Question: I want to find all grid tiles that touch or contain parts of a given finite line segment. The grid is a 2d regular grid, thus I can deduce any tile's center from a tile position (row,colum) and vice versa I can calculate a tile position from a given floating point coordinate with two fast integer divisions. The tiles are quadratic e.g. 0.25x0.25 with 0.25 defined as the tile width.
Now I need to determine all tiles that are touched by a given line segment
(two 2d points given in floats define a line segment).
My current approach is to split the segment into equidistant points with a distance half the tile-width (greetings to shannon). Than I collect all tiles that contain the given points and remove duplicate tiles.
Since this operation is the most performance critical part of my program I was wondering whether there is a faster approach to calculate the respective tiles.
Edit: As Patricia noted my current approach does not result in a complete tile set since a tile that is only touched to a very small fraction by the line would not be included. This is acceptable for me since in my case speed is more important than accuracy, but should be noted none the less.
To make it clearer: I want all red tiles in the image but I can spare e.g. the rose ones if I gain speed for that.

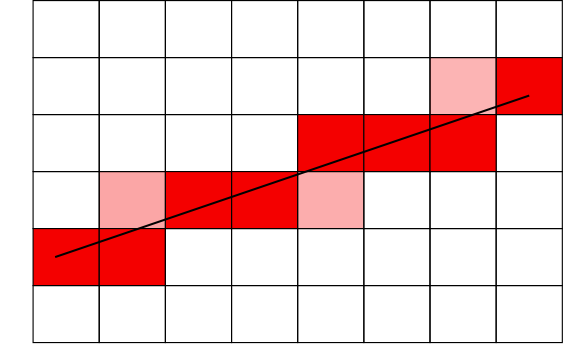
Answer: Your problem basically comes down to drawing a line segment on a raster image.
If you can spare the pink tiles, use the Bresenham's algorithm. Otherwise, use a similar technique as is used to draw antialiased lines:
You start at the tile which contains one end of the segment and put it to the queue. Then follow with a regular BFS algorithm, putting only tiles which intersect with the segment to the queue:
In one iteration take one tile from one end of the queue, this is your next found intersecting tile. Then find all its neighbors, and put those which intersect with the segment (it's enough to test intersection with a line in this case) to the other end of the queue. The neighbors must be chosen according to the direction of the line. If it goes down-right, use the down, right and down-right tiles as neighbors, if it goes up, use only up neighbors, and so on.
You end when you reach the tile which contains the other end of the segment.